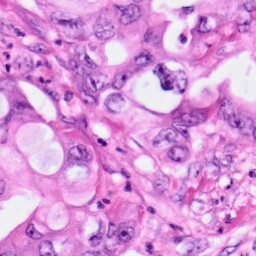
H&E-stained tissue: Pancreatic